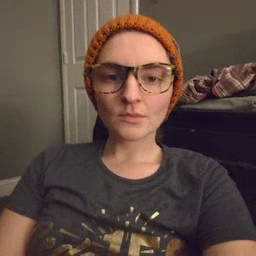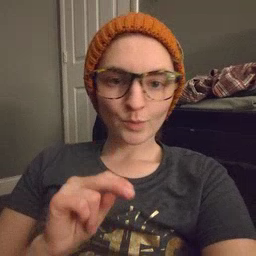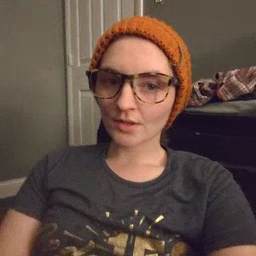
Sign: no